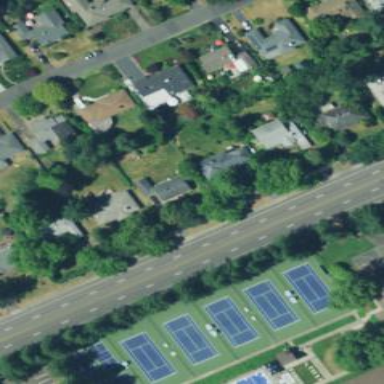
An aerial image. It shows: Sports center with tennis court enclosed by fence.